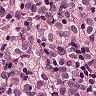
Metastatic tissue present: yes